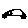
Label: car